Aerial crown-view tile of a tropical tree (Barro Colorado Island, Panama), acquired 20240716:
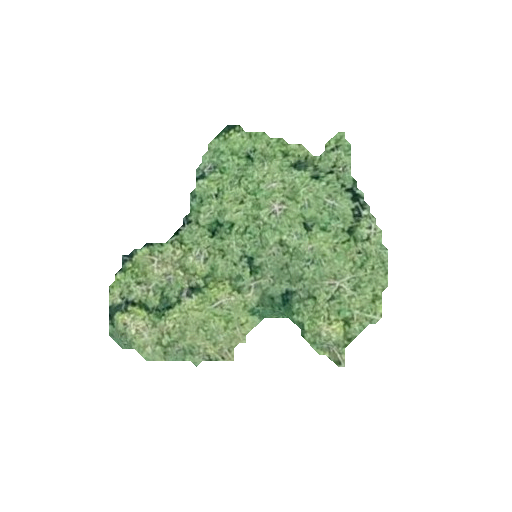
Species: Virola surinamensis
GBIF accepted scientific name: Virola surinamensis
Crown area: 69.944 m²